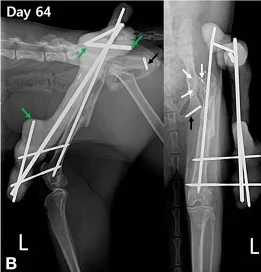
Postoperative serial radiographic views of the left femur. (B) On postoperative day 64, periosteal callus bridges the femoral fracture gap with cortical remodeling. Heterogenous opacity of the femoral neck and greater trochanter are identified on the craniocaudal radiographic view (white arrows). Trans-articular external skeletal fixation of the hip is disassembled to the linear tie-in frame by removal of fixation pins in the left pelvis and the associated connecting bars. The connecting bars are cut at the linkage area (green arrows) to preserve the linear tie-in frame. The fixation pin in the ischium is broken and partially embedded in the ischium (black arrow).
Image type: radiology (x_ray)